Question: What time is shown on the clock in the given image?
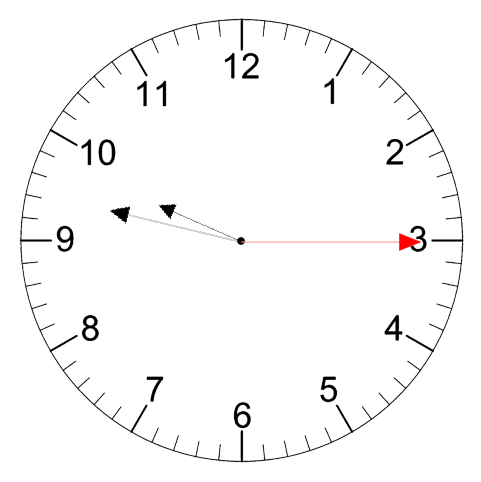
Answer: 09:47:15